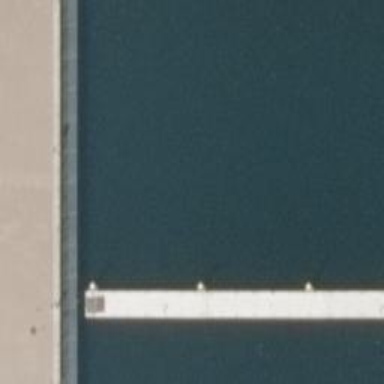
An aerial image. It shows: Man-made pier.